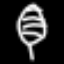
Label: leaf